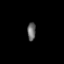
Tissue: prostate
Cell type: T cells
Senescence score: 0.2759
Nuclear area (px): 151
Mean DAPI intensity: 104.291